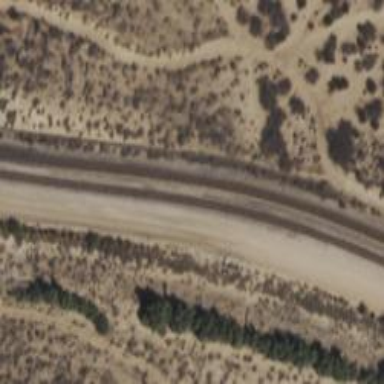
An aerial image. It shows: Railway track.